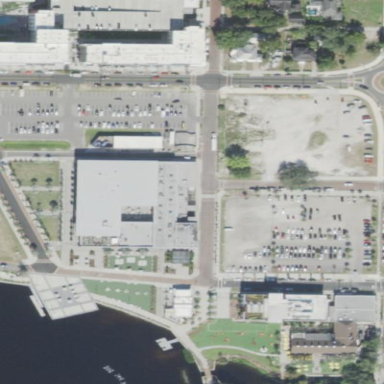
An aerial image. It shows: Commercial area located in city block.